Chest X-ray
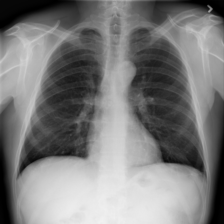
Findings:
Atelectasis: negative
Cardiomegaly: negative
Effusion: negative
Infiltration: negative
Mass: negative
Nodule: negative
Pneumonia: negative
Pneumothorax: negative
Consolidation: negative
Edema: negative
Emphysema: negative
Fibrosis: negative
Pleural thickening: negative
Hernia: negative